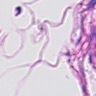
Metastatic tissue present: no